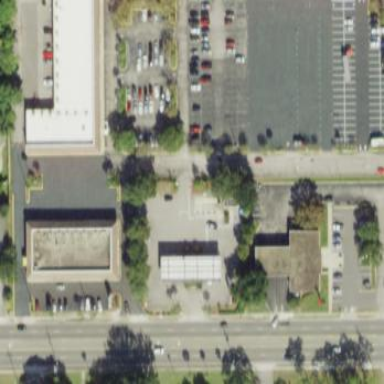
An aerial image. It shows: View of roof of building.